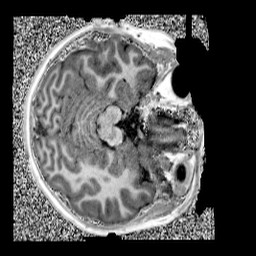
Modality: UNIT1
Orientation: axial
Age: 13
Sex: male
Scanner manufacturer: siemens
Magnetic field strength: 3 T
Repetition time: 4 s
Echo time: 0.00299 s